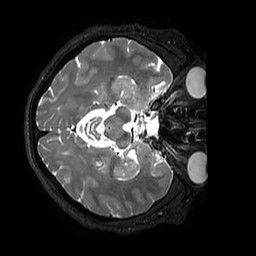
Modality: T2w
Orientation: axial
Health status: ill
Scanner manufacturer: philips
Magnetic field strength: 3 T
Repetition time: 2.5 s
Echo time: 0.331 s